Interaction volume radius: 10 \u00c5
Interaction volume height: 15 \u00c5
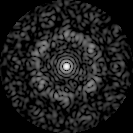
Disorder parameter: 0.7852